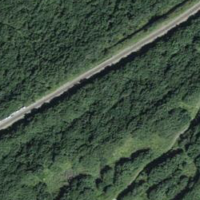
EUNIS habitat code: 31
Species observed at this site:
Alnus alnobetula